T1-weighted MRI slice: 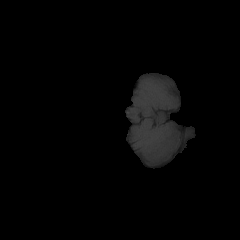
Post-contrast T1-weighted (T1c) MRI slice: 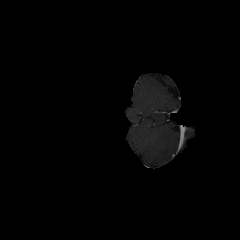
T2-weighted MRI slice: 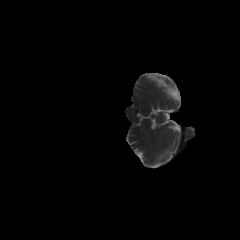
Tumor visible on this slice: no